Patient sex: M
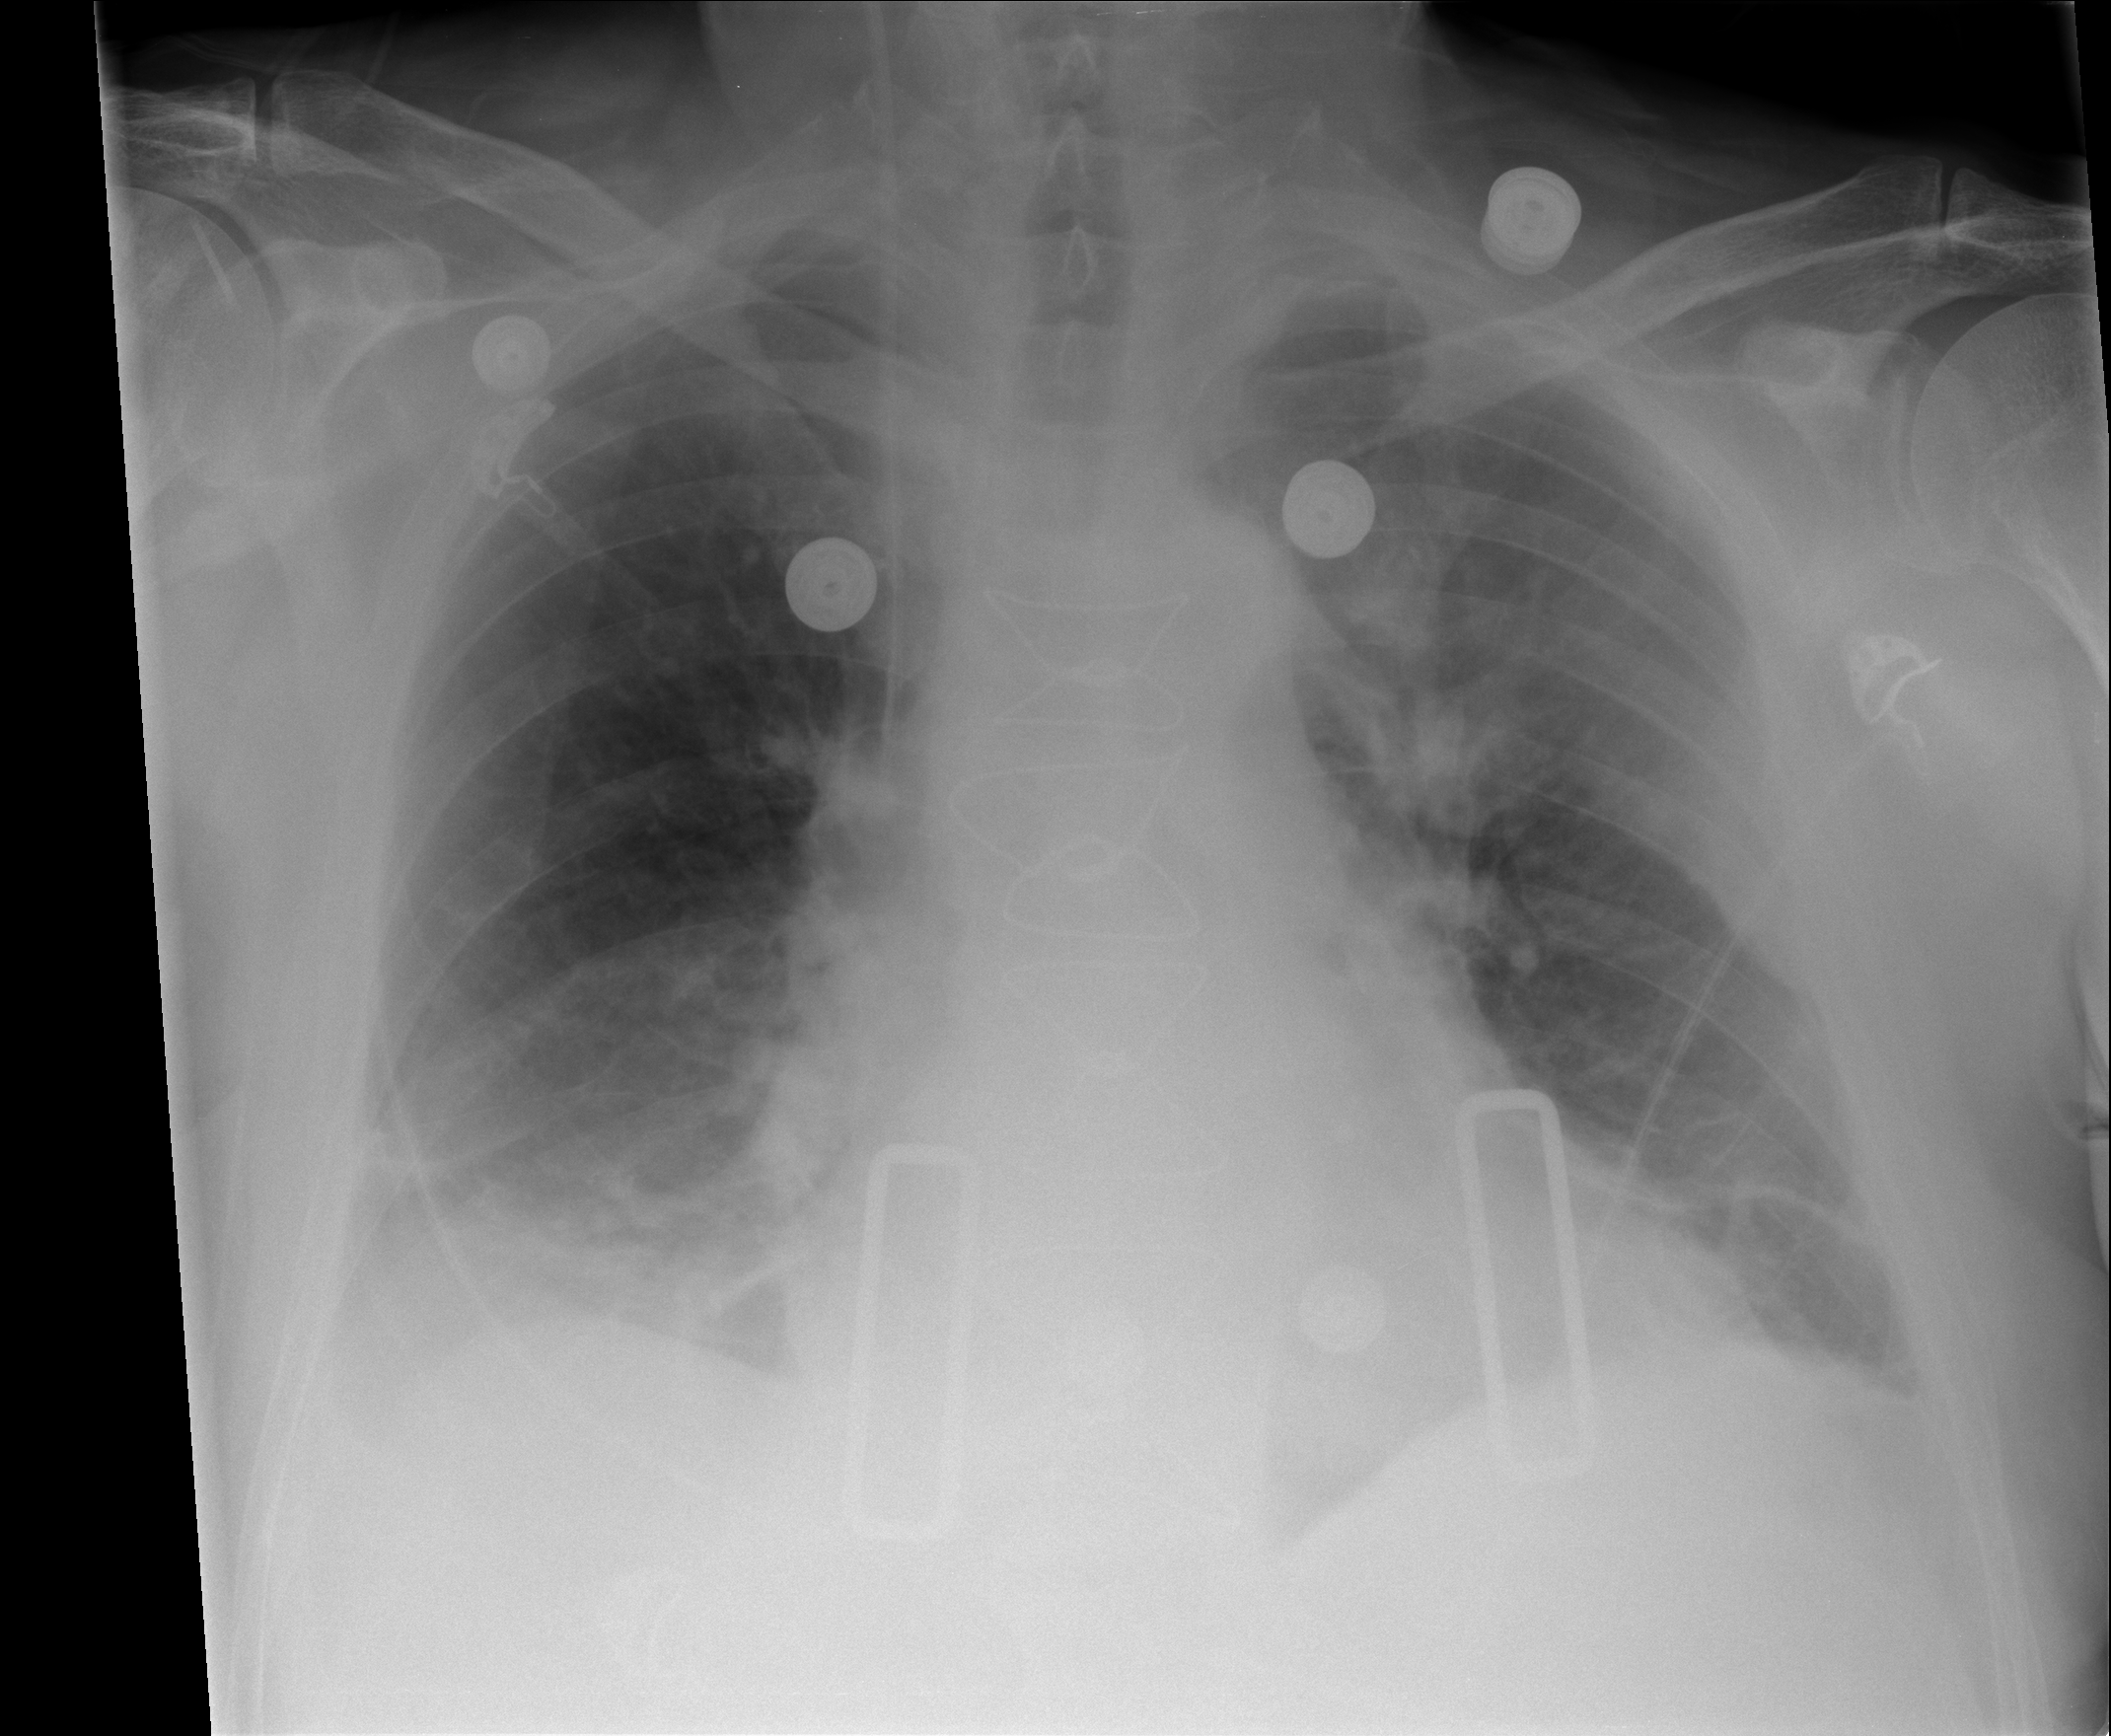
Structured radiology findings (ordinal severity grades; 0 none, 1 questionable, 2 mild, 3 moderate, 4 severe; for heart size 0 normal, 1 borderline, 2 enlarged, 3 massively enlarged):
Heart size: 0
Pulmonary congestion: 2
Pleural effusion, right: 2
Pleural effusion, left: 2
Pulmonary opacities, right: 2
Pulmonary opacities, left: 2
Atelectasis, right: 2
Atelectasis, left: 2